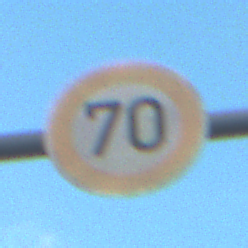
Verkehrszeichen: Geschwindigkeit70
Umgebung: Outdoor, RoadRail
Tageszeit: SunriseSunset
Wetter: PartlyCloudy
Licht: Natural
Jahreszeit: NotSpecified
Kontrast: LowContrast